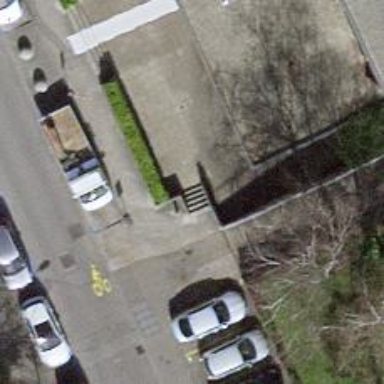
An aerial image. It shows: Concrete steps.